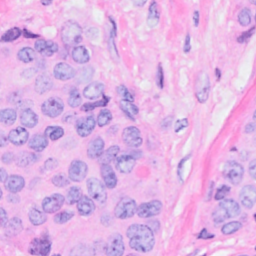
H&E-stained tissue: Breast